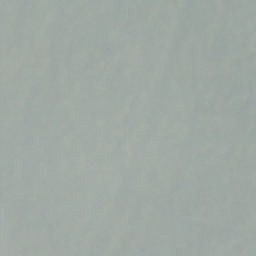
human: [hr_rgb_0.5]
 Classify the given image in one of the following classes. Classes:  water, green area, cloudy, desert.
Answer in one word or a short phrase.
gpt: cloudy